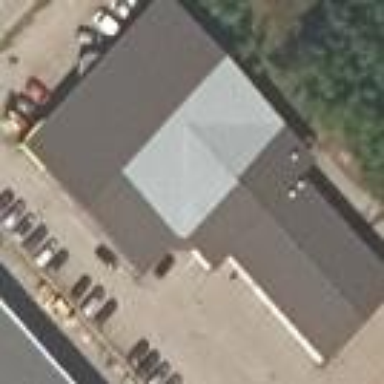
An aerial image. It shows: Retail building.